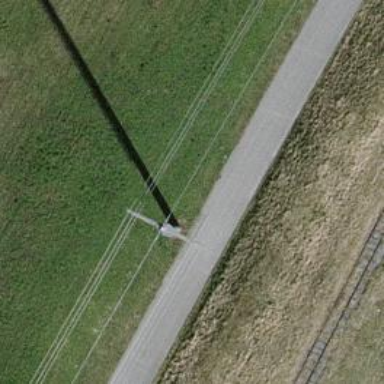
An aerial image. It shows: Power line is depicted.